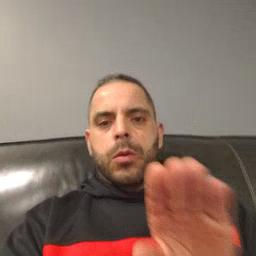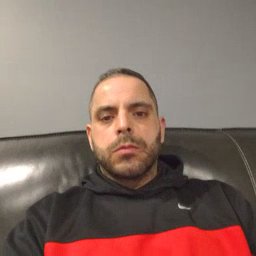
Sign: close